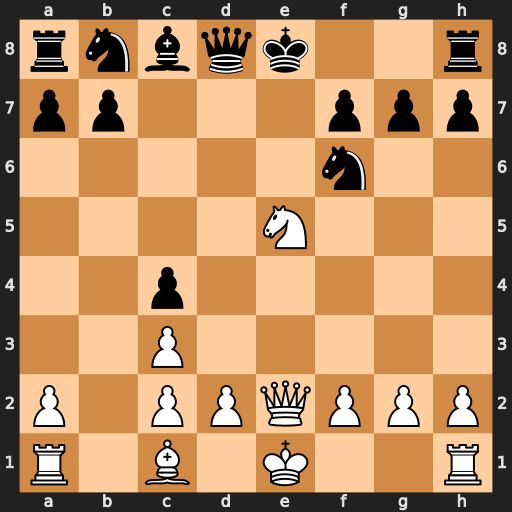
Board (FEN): rnbqk2r/pp3ppp/5n2/4N3/2p5/2P5/P1PPQPPP/R1B1K2R
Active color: w
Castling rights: KQkq
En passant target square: -
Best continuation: Nc6+ Be6 Nxd8